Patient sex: M
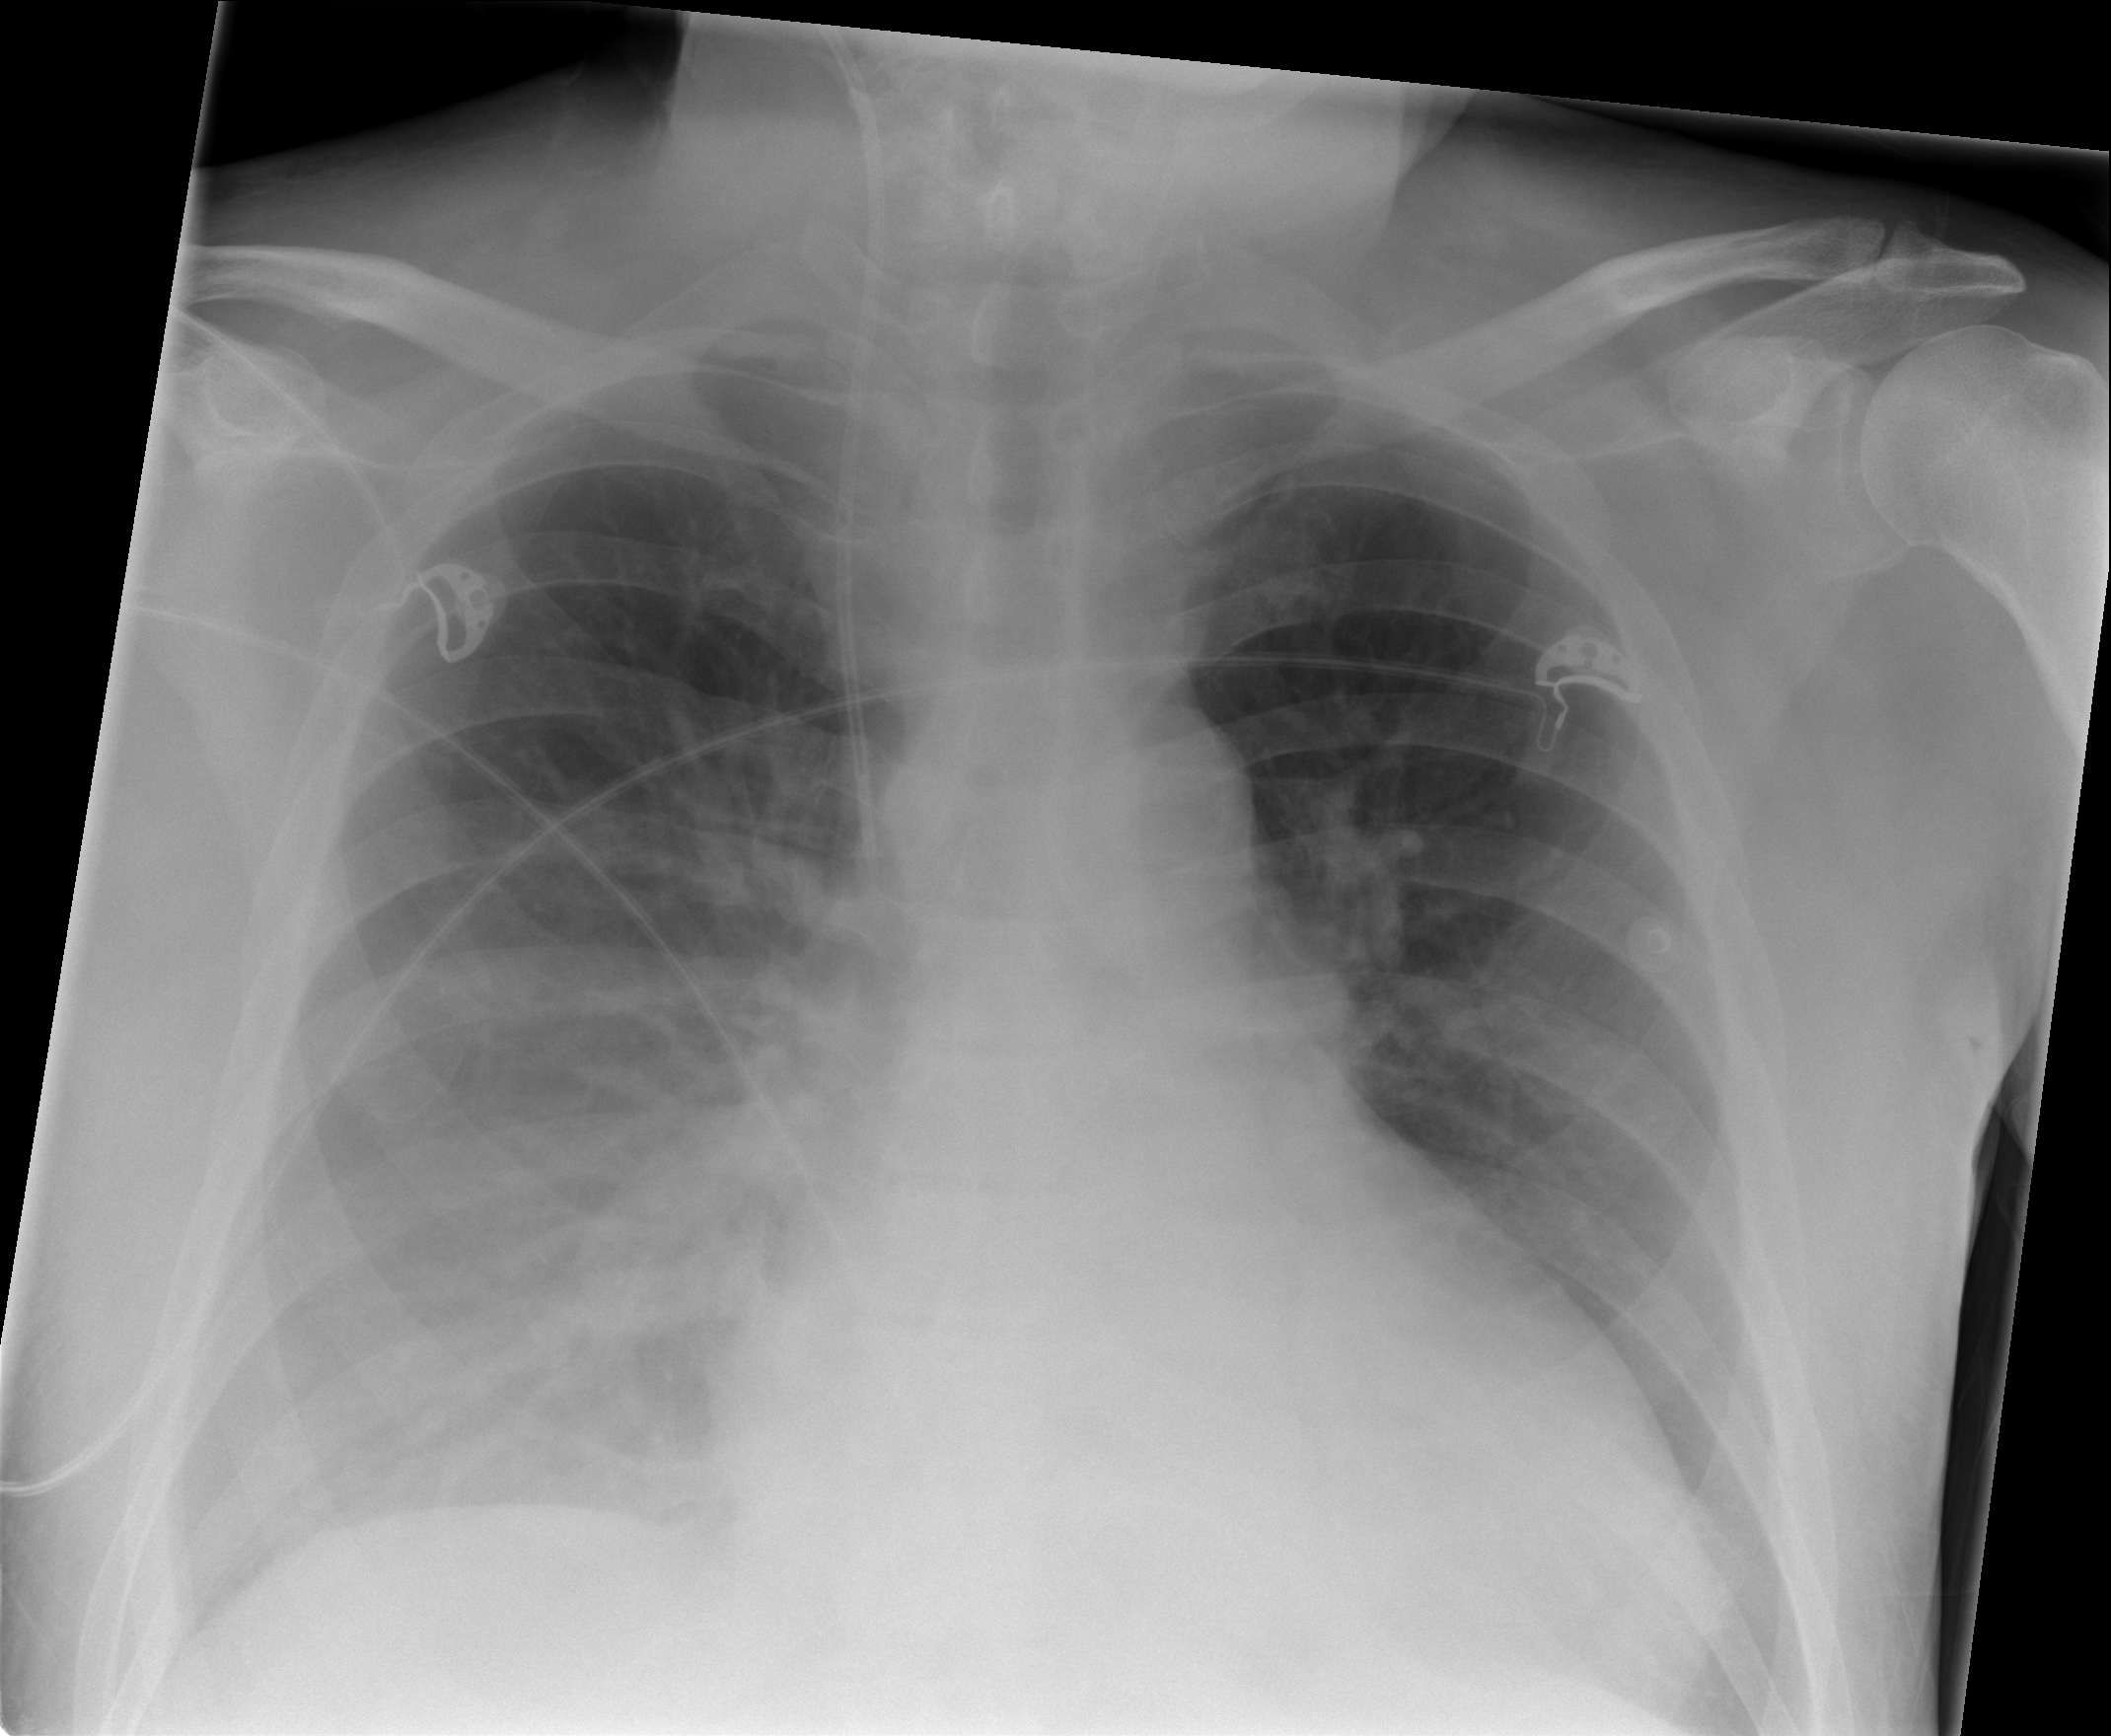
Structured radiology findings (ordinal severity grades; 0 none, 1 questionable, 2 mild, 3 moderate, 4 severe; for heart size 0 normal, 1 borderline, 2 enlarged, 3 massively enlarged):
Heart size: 1
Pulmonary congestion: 0
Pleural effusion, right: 1
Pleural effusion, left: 0
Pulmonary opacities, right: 0
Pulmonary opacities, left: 0
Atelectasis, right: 1
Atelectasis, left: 0